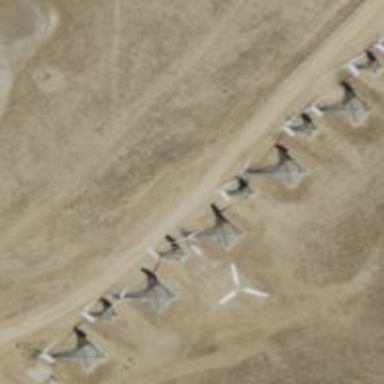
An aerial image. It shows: Wind turbine generating power.